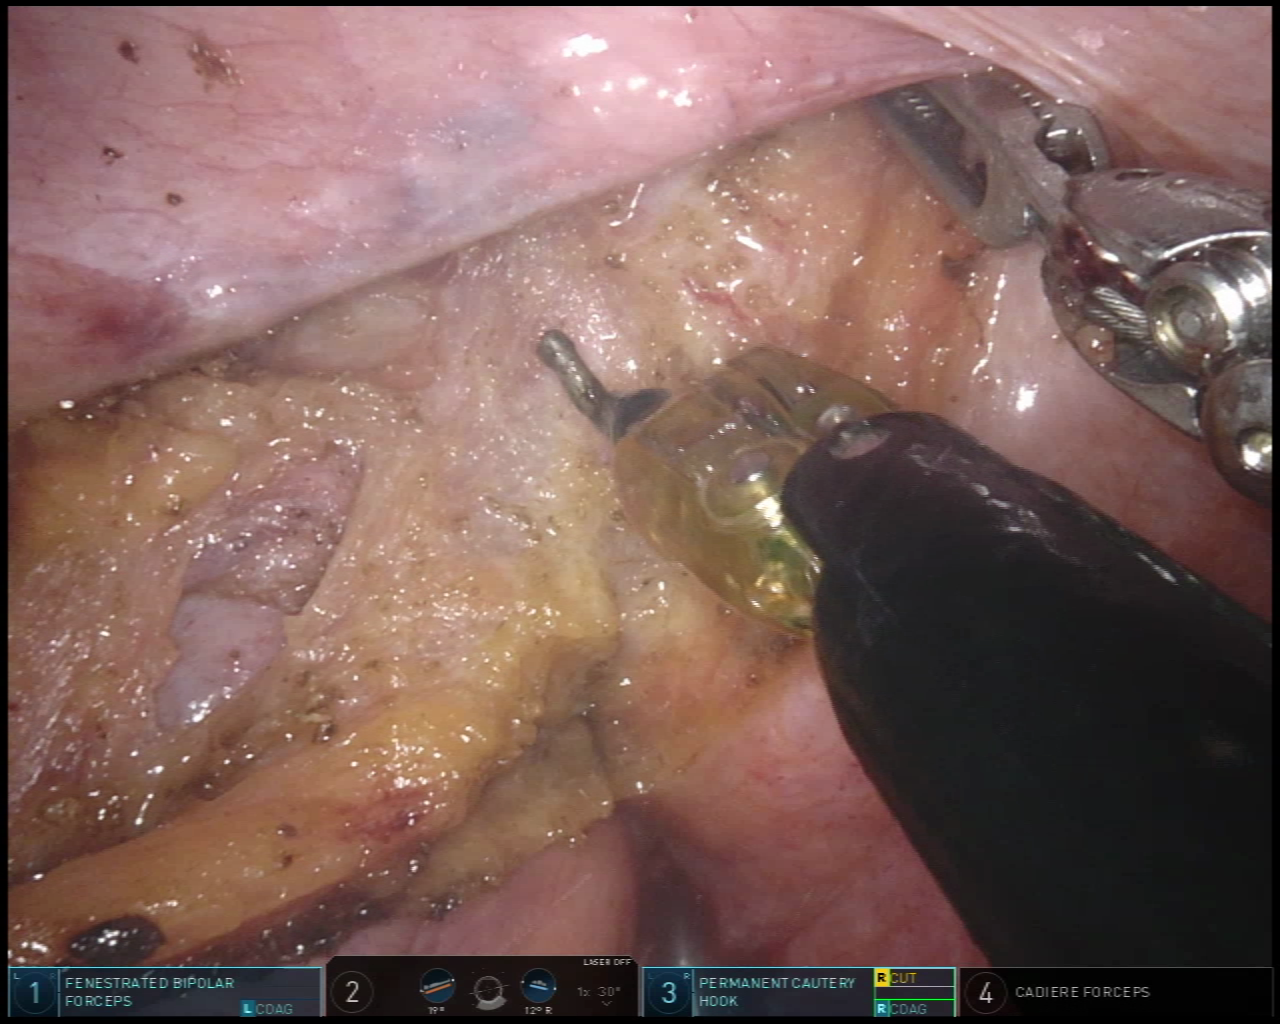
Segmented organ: vesicular_glands
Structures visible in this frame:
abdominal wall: no
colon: no
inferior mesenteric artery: no
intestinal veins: no
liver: no
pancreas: no
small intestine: no
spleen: no
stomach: no
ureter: no
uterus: no
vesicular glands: yes